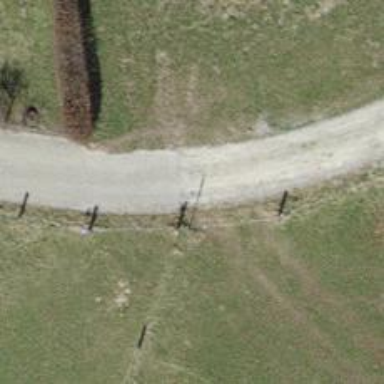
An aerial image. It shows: Pebblestone track with grade2 tracktype.